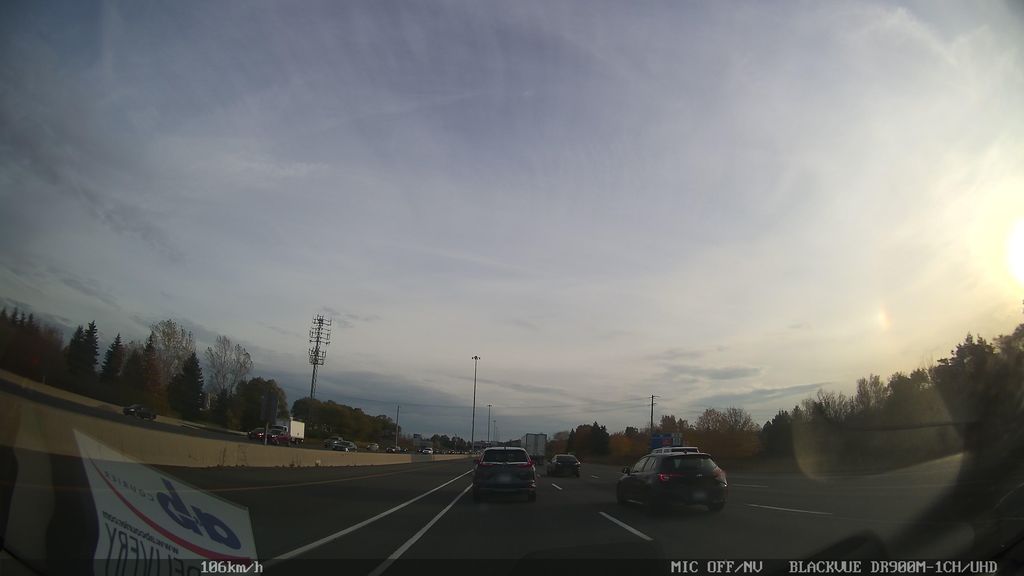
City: toronto